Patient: sex M, age 31
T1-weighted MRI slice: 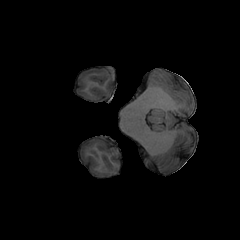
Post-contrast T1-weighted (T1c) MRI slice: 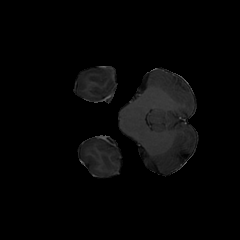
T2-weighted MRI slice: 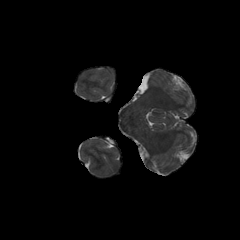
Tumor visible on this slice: no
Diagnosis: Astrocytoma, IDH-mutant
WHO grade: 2